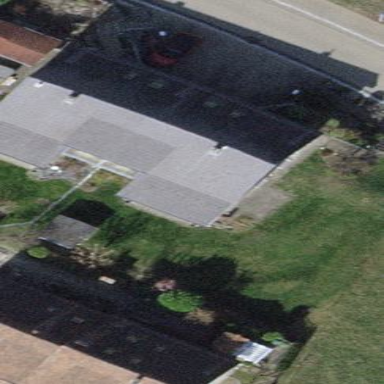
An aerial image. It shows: Semidetached house with gabled roof.